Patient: sex M, age 55
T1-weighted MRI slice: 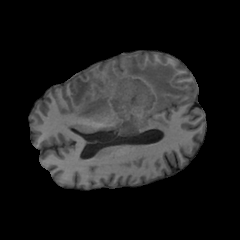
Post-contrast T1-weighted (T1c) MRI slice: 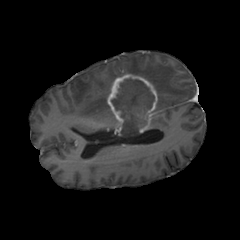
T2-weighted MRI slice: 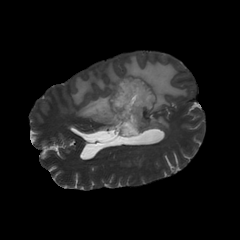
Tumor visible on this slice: yes
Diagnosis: Glioblastoma, IDH-wildtype
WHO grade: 4